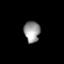
Tissue: lung
Cell type: T cells
Senescence score: 0.2116
Nuclear area (px): 328
Mean DAPI intensity: 153.171